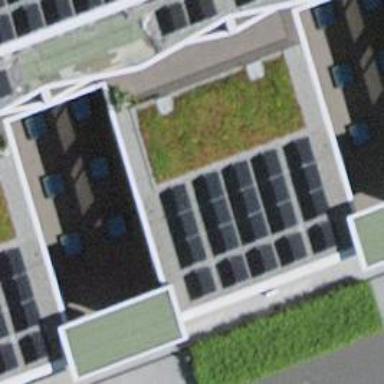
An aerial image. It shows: Solar power generator using photovoltaic panels.